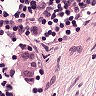
Metastatic tissue present: no